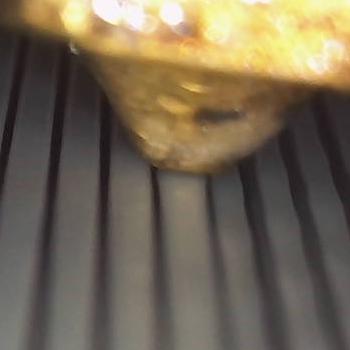
Flow rate: 144%